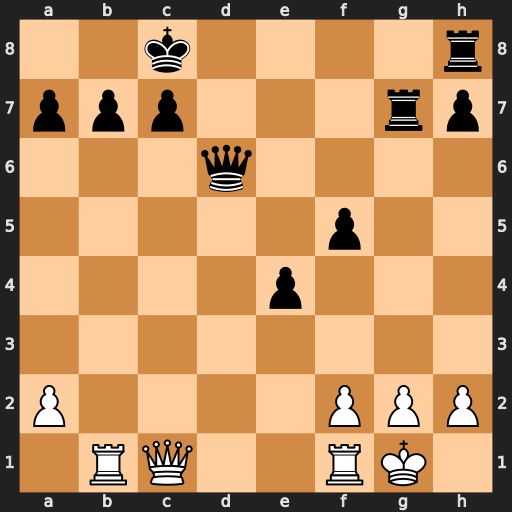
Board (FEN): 2k4r/ppp3rp/3q4/5p2/4p3/8/P4PPP/1RQ2RK1
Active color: w
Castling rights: -
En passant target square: -
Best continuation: Qb2 Rxg2+ Kxg2 Rg8+ Kh1